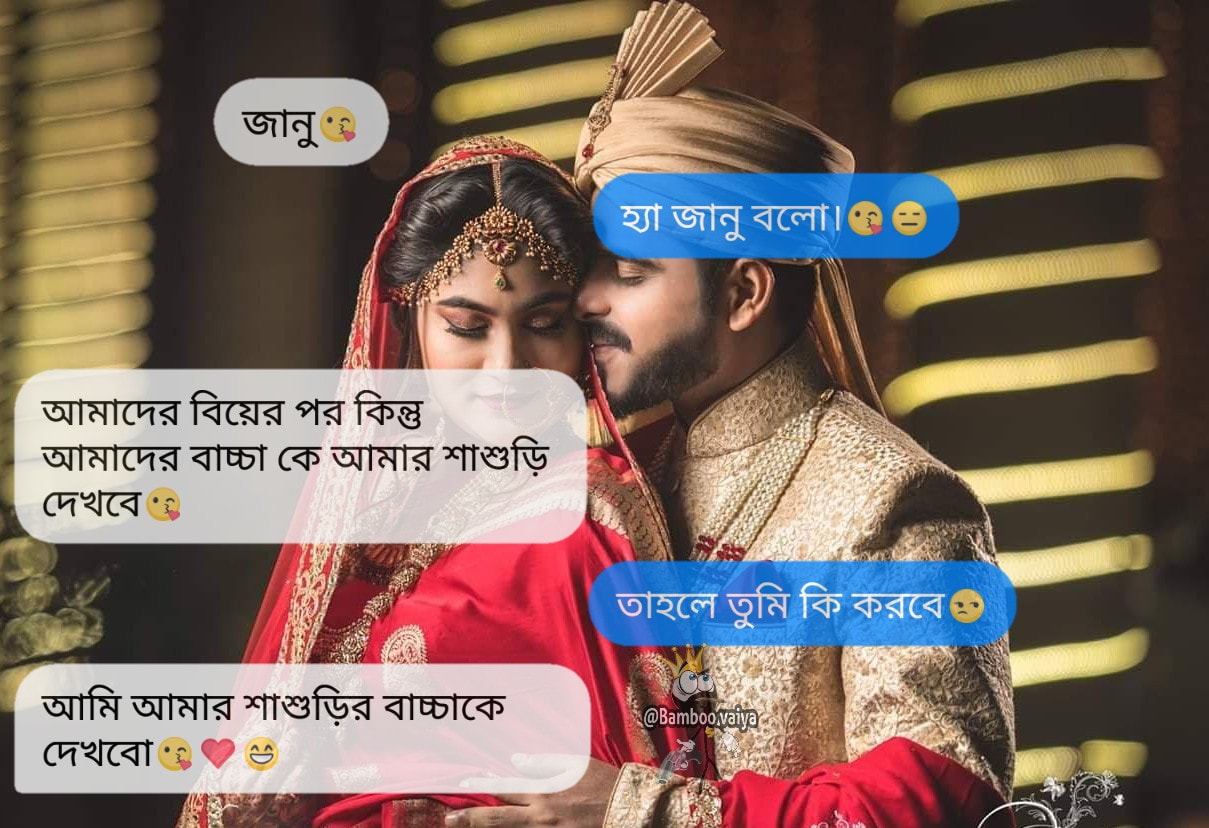
Caption: জানু    হ্যাঁ জানু বলো ।   আমাদের বিয়ের পর কিন্তু  আমাদের বাচ্চা কে আমার শাশুড়ি দেখবে      তাহলে তুমি কি করবে     আমি আমার শাশুড়ির বাচ্চাকে দেখবো
Label: non-hate